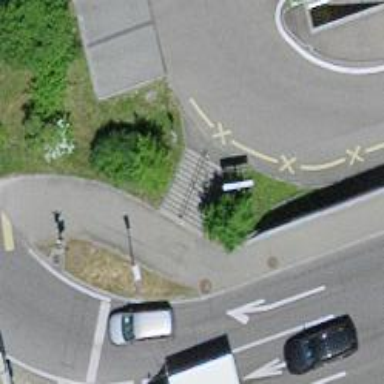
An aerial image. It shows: Road with steps.